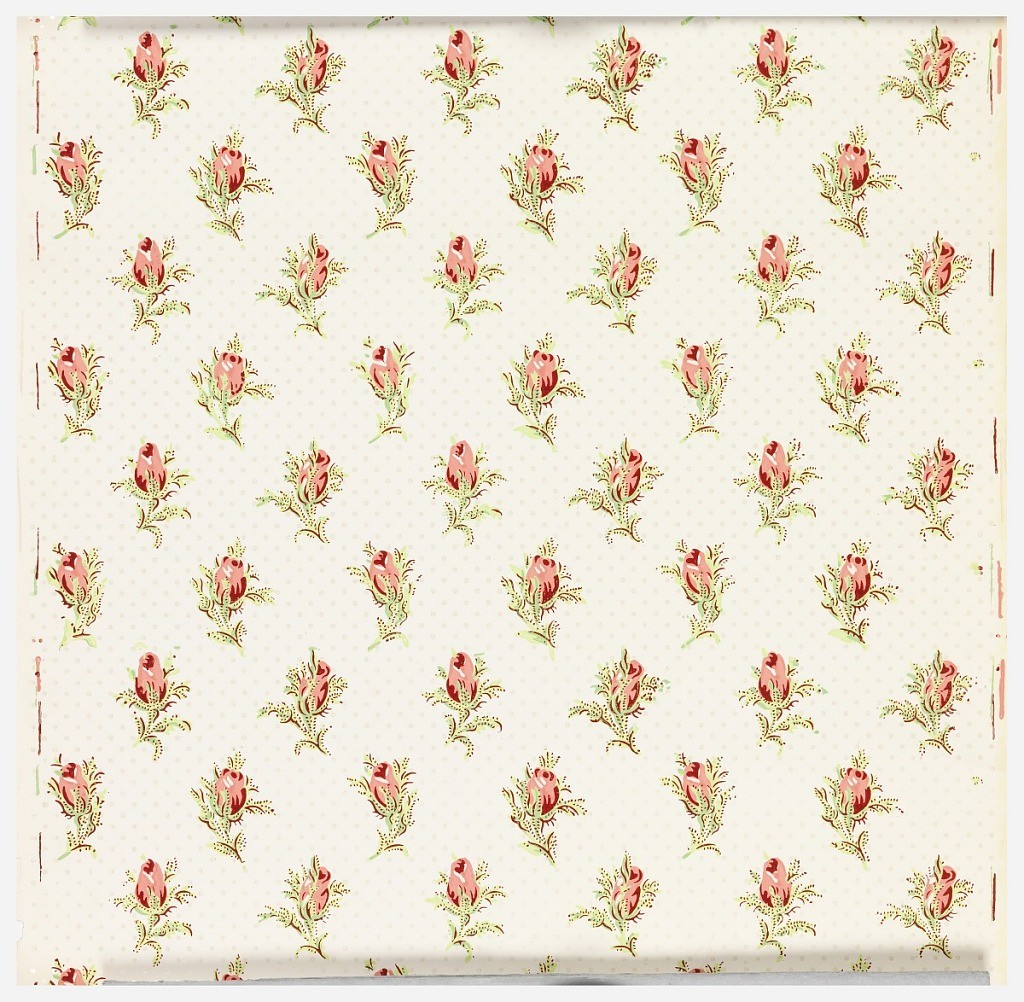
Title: Sidewall
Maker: Cole and Son, Ltd.
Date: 1835–45
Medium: Block-printed on paper
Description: Staggered rows of pink rosebuds with green leaves and stems. Mica polka dots in all-over pattern on white ground. Matches straight across.